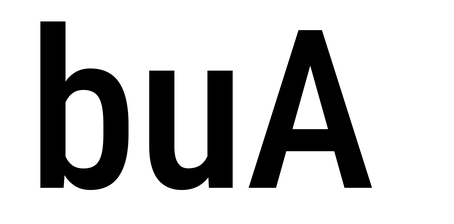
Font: Roboto_Condensed_Medium